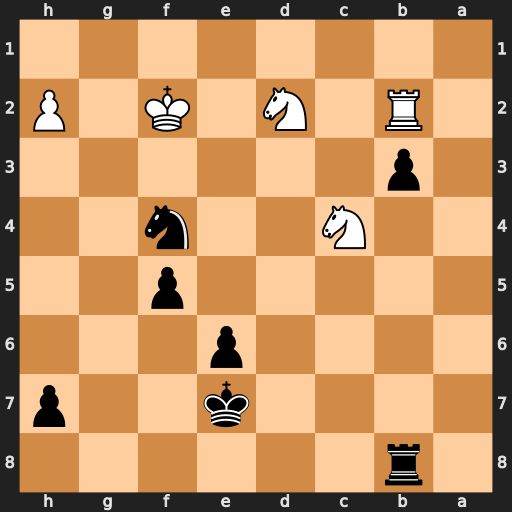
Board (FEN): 1r6/4k2p/4p3/5p2/2N2n2/1p6/1R1N1K1P/8
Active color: b
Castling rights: -
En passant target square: -
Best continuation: Nd3+ Ke2 Nxb2